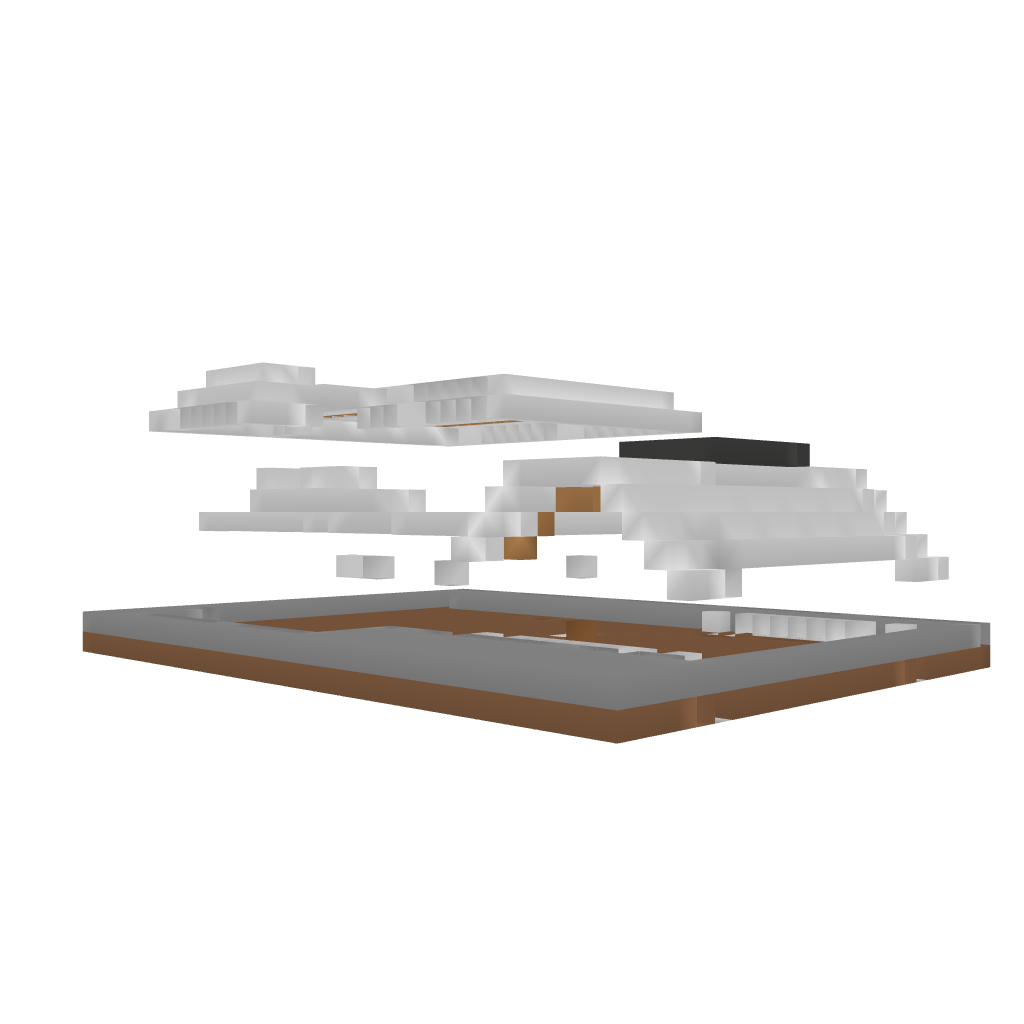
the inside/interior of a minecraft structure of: Modern/Futurist Army Base